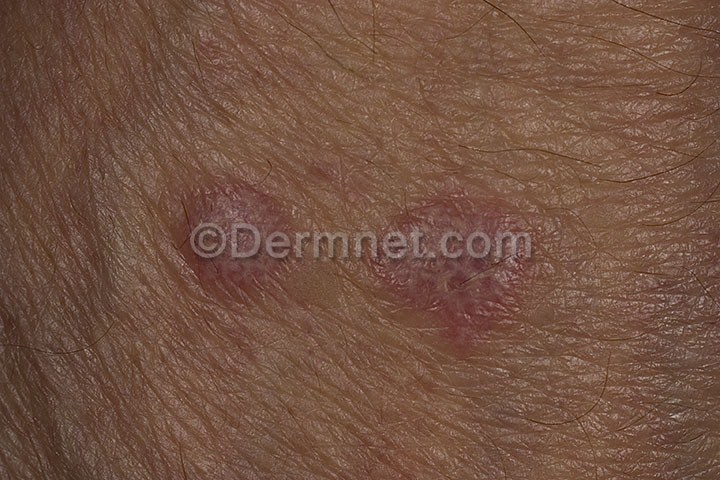
Disease: Nail Fungus and other Nail Disease